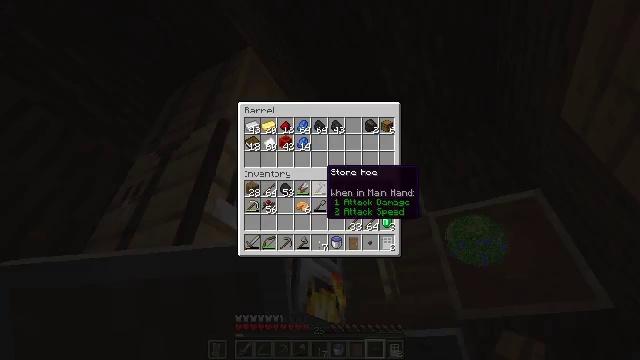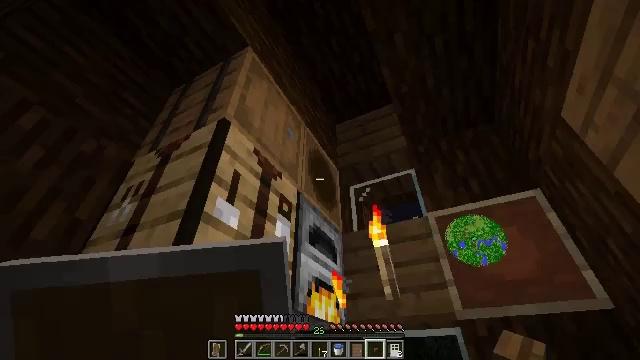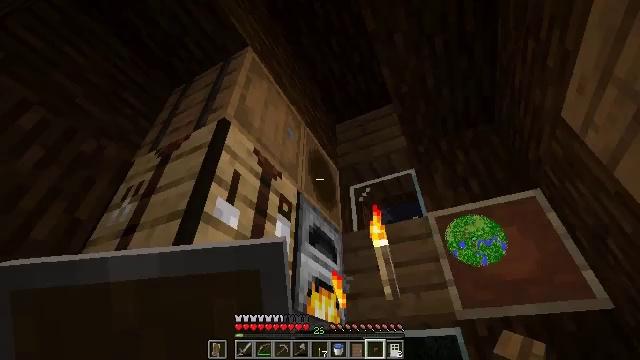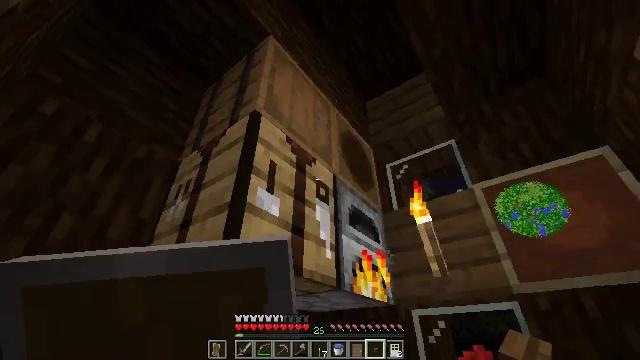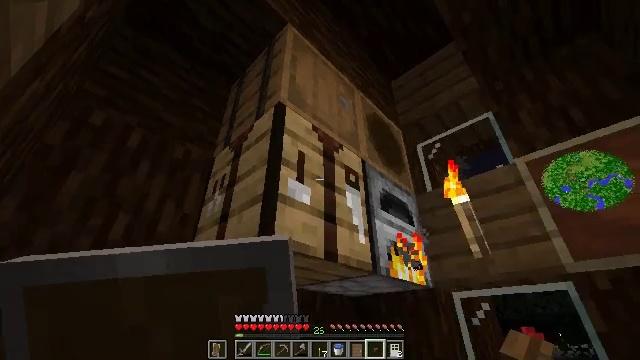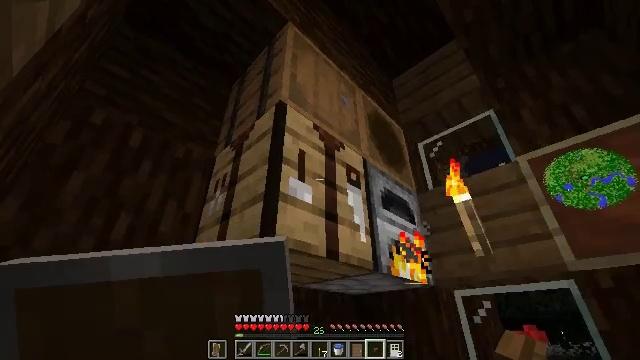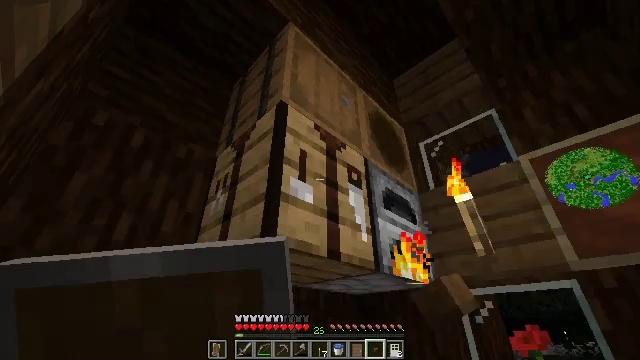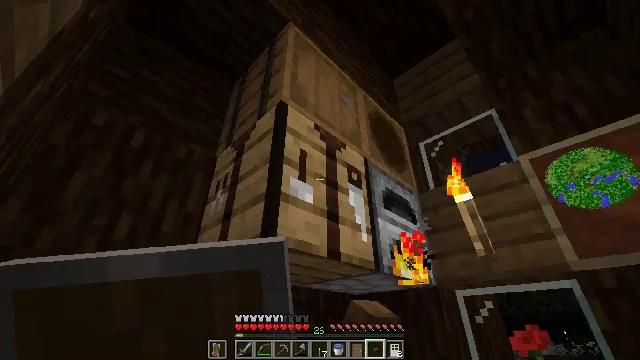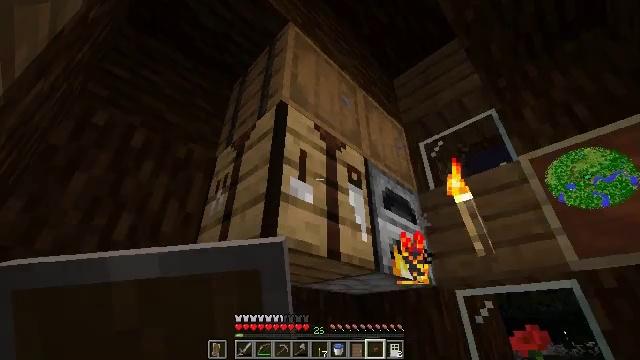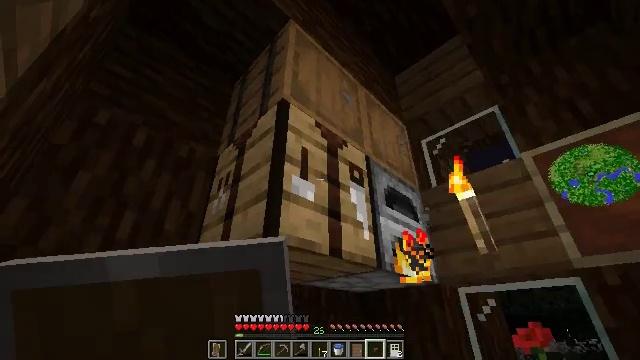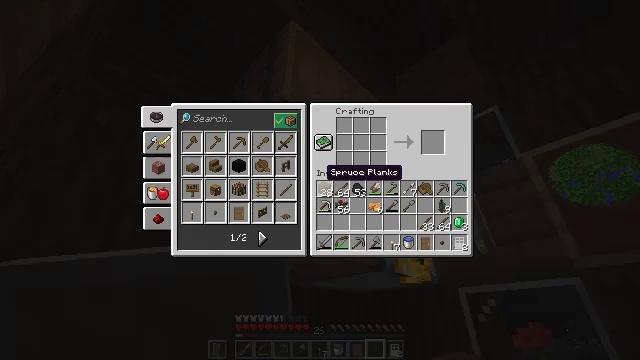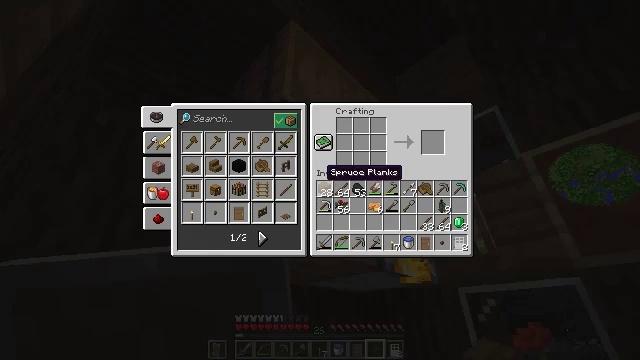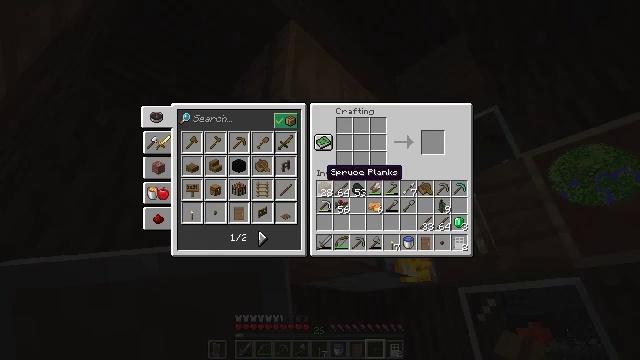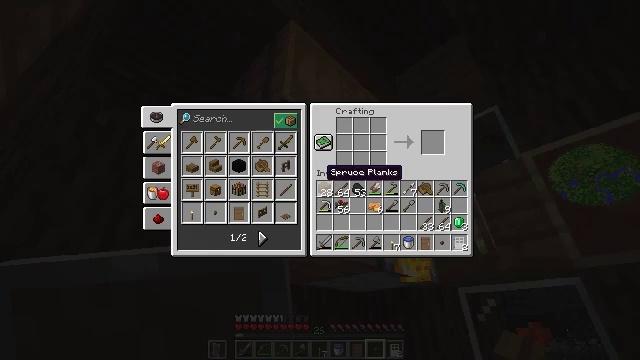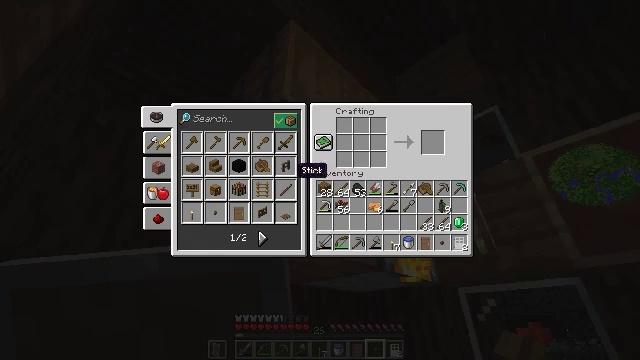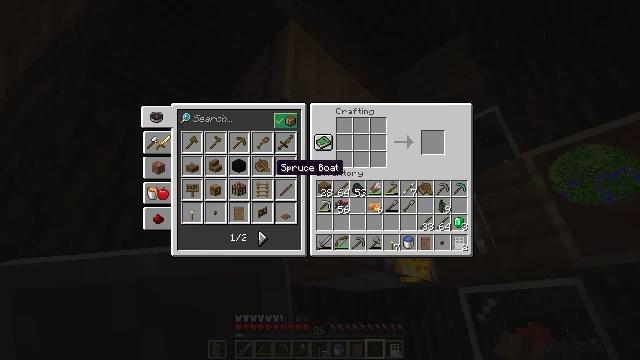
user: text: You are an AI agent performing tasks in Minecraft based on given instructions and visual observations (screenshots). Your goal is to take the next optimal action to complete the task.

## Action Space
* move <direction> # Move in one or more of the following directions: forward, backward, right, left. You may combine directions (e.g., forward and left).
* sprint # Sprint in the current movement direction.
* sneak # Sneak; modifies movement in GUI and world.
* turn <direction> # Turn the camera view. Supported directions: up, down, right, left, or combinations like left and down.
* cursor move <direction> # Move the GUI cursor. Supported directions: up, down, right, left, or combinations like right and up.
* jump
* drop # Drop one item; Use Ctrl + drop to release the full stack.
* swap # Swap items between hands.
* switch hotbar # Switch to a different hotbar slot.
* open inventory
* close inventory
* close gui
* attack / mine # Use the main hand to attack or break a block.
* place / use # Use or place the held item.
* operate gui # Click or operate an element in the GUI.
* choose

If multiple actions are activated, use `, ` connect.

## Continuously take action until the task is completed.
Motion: motion action
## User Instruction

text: Open the crafting table to craft a spruce button.
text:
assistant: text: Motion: no_op
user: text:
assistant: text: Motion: close gui
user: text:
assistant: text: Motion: turn left and down
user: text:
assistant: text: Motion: turn left and down
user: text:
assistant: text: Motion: use / place
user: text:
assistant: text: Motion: use / place
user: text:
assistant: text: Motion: use / place
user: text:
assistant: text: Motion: no_op
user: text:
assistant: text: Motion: no_op
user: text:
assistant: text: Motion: open gui
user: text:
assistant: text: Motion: no_op
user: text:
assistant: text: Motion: no_op
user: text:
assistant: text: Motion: no_op
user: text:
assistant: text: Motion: cursor move left
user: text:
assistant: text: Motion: cursor move left
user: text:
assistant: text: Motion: cursor move left and down
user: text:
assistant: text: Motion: cursor move left and down
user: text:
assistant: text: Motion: cursor move left
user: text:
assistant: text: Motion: no_op
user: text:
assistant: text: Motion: no_op
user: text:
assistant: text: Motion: operate gui
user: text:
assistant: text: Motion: operate gui
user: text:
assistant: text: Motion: no_op
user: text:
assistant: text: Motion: no_op
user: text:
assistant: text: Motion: no_op
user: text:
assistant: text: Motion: no_op
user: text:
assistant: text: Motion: operate gui
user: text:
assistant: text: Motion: operate gui
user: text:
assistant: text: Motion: no_op
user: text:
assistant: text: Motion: no_op